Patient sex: M
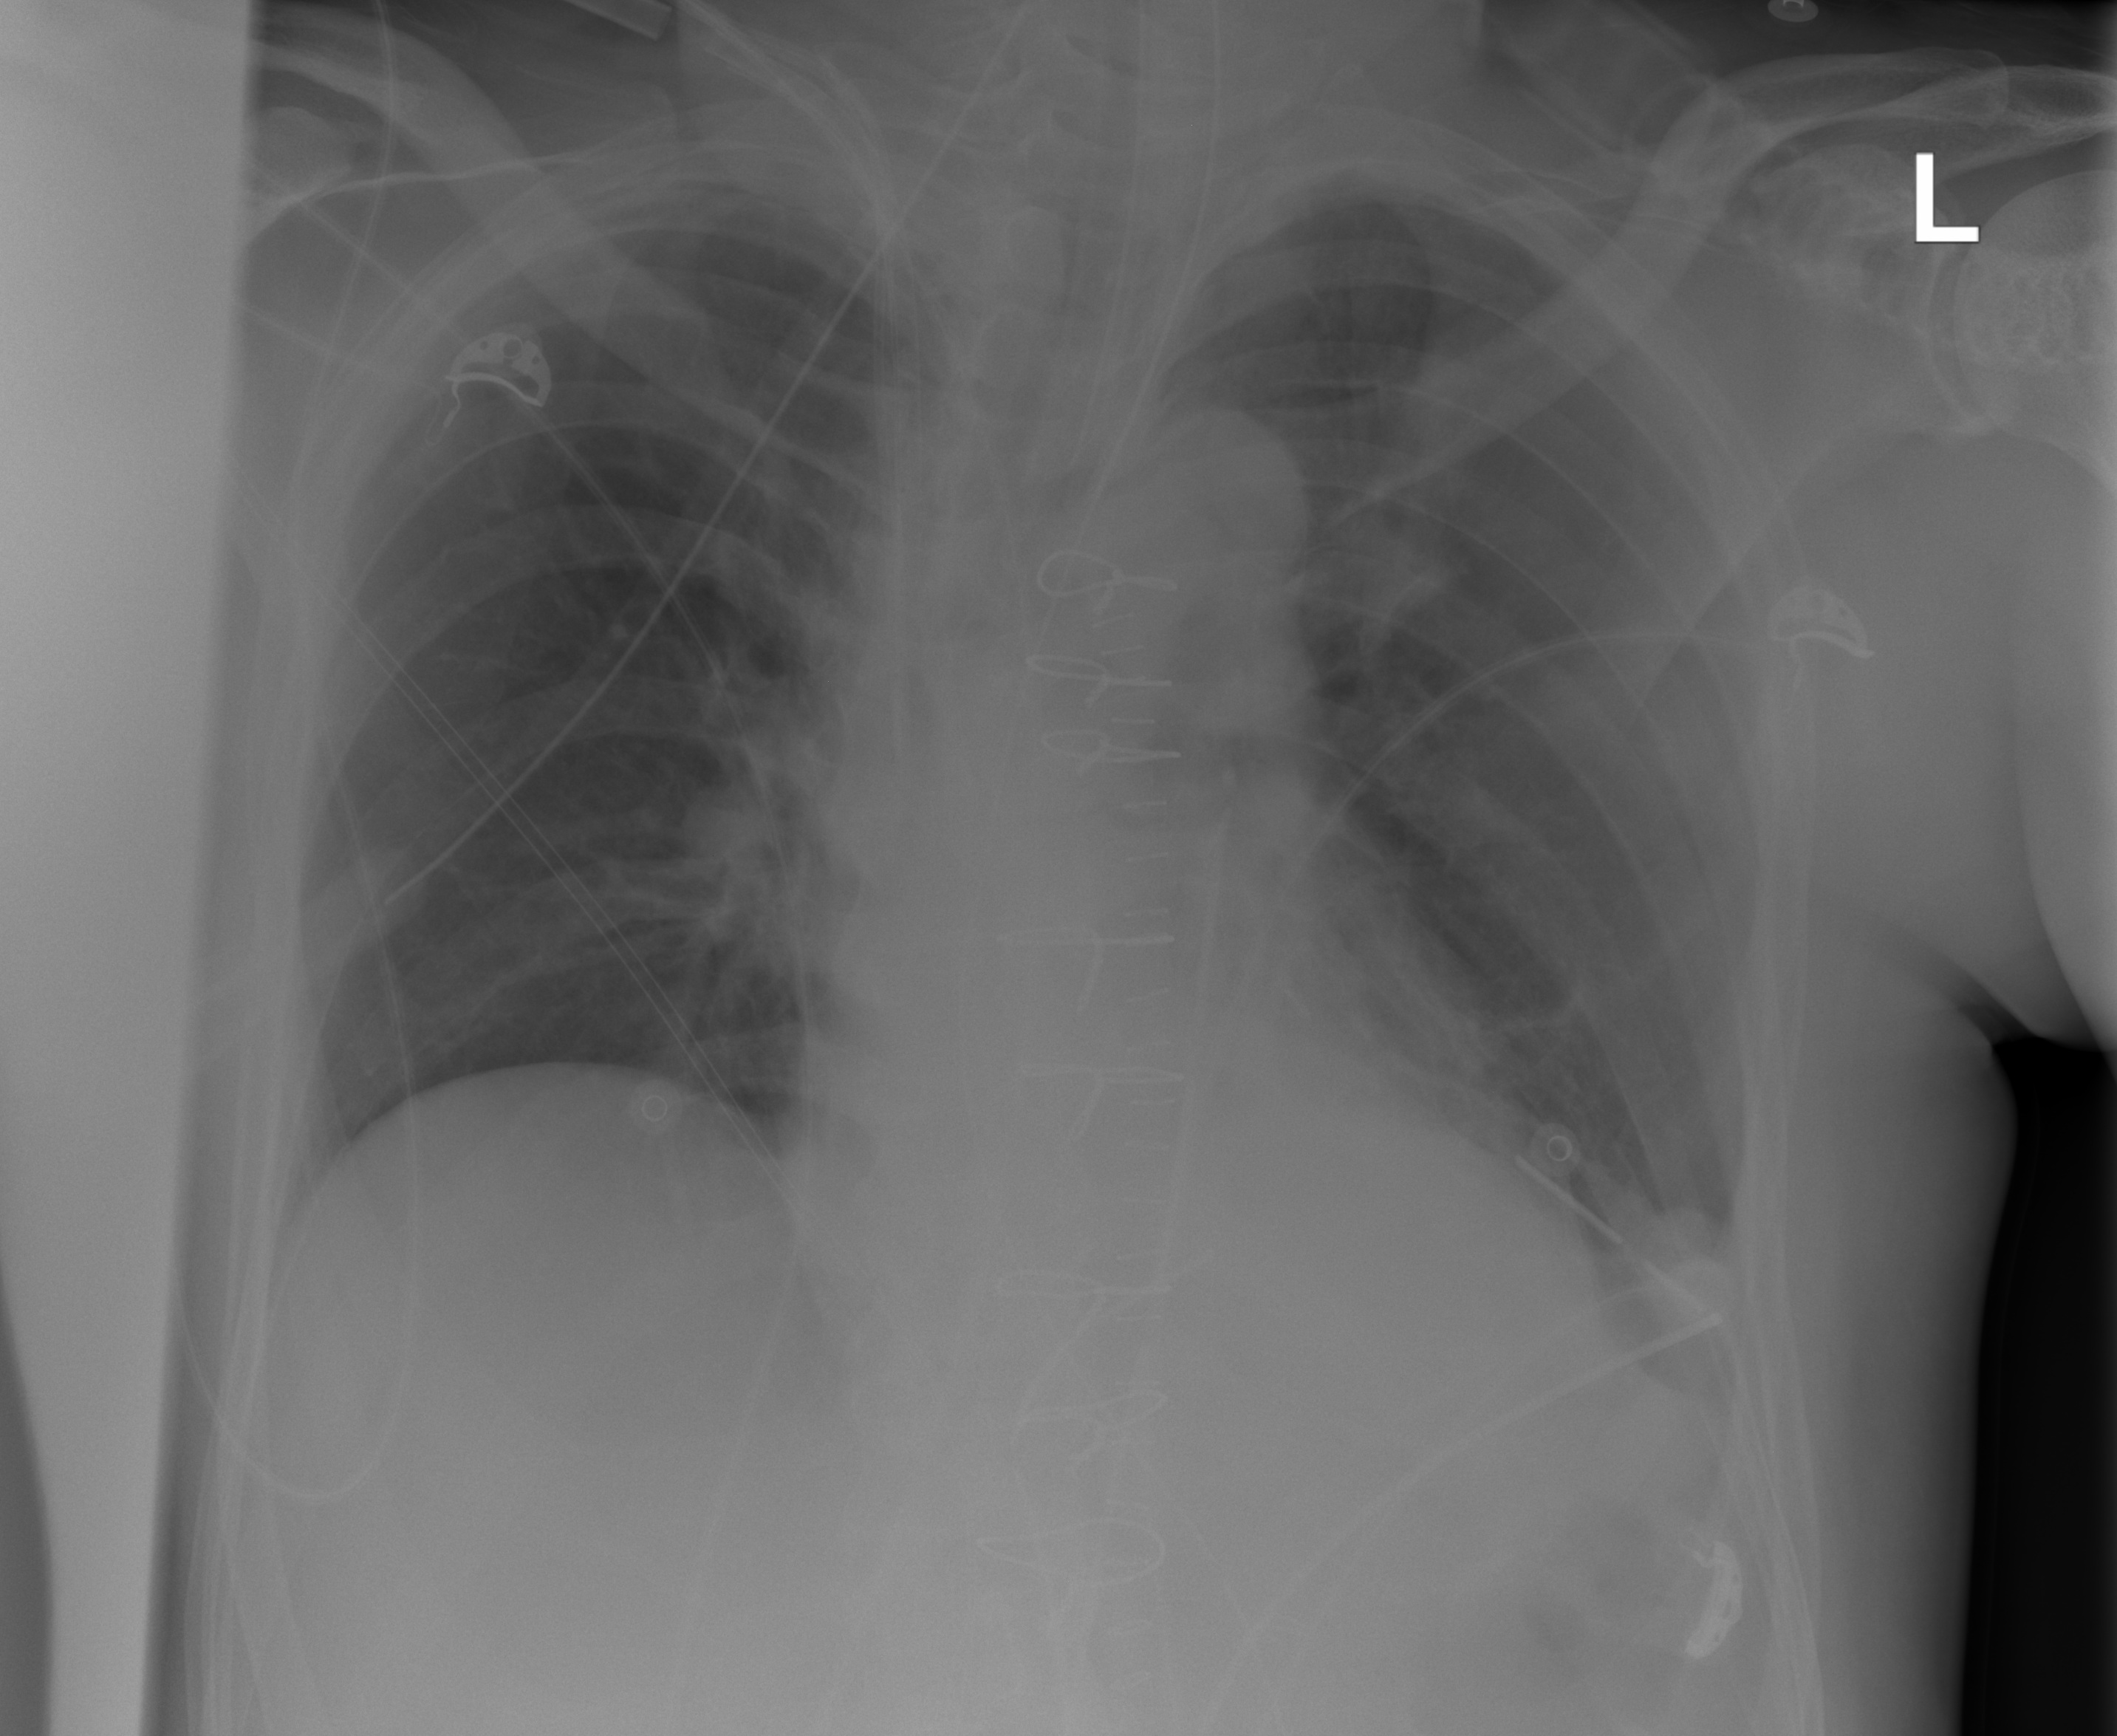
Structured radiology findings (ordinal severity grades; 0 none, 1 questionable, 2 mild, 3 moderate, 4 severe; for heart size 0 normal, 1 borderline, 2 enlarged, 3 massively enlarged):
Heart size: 0
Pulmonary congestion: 1
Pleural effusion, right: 0
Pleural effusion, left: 0
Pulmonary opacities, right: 0
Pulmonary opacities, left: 0
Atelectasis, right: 0
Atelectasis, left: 0